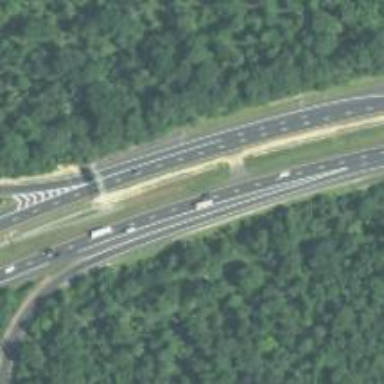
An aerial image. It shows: Motorway junction.